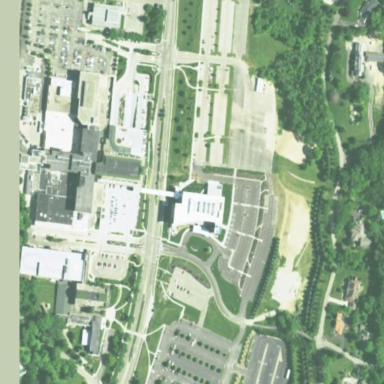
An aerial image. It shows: Hospital.